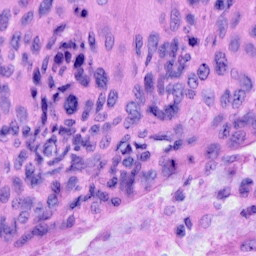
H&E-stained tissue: Cervix